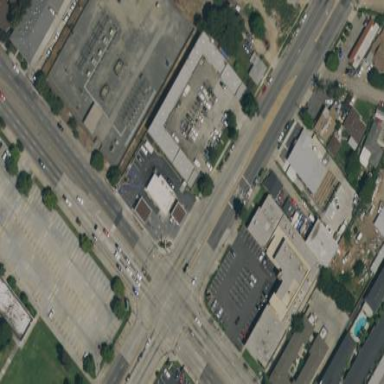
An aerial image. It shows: Commercial building.